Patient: sex F, age 55
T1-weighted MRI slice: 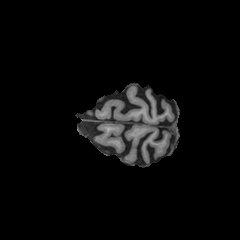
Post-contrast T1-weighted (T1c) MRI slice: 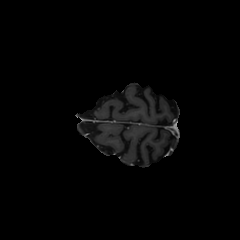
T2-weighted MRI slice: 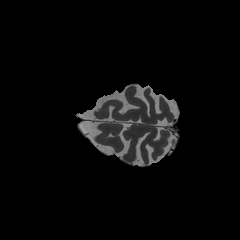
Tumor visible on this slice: no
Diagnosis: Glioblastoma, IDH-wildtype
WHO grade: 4